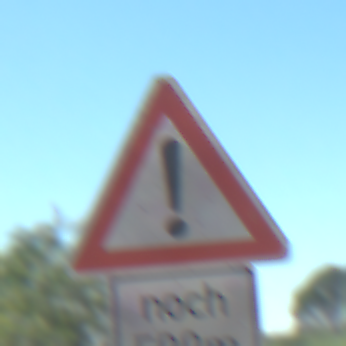
Verkehrszeichen: Gefahrenstelle
Zusatzzeichen unten: LaengeEinerStrecke3
Umgebung: Outdoor, Special
Tageszeit: Midday
Wetter: PartlyCloudy
Licht: Natural
Jahreszeit: NotSpecified
Kontrast: HighContrast